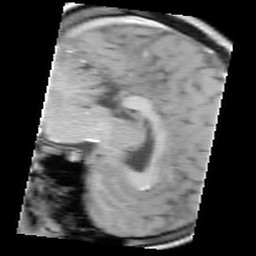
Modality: FLASH
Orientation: sagittal
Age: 19
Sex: male
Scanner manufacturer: siemens
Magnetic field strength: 3 T
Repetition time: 0.245 s
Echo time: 0.0026 s